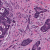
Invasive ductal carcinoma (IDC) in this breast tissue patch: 1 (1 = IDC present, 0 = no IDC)